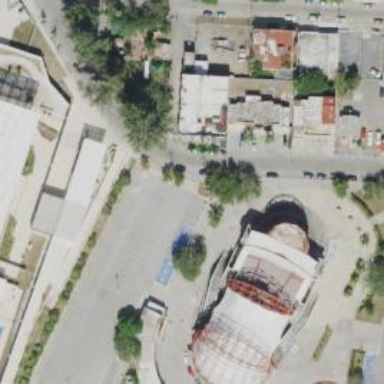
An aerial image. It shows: Building that serves as bandstand in leisure land.